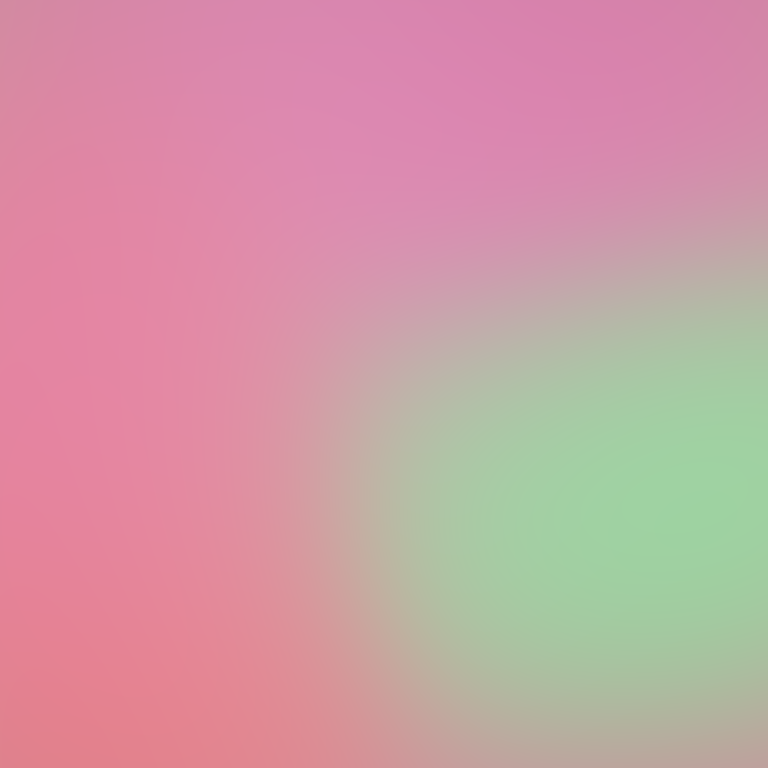
Abstract light effect, smooth gradient from soft pink to gentle green, calm atmosphere, diffuse glow, no room, no furniture, no objects.